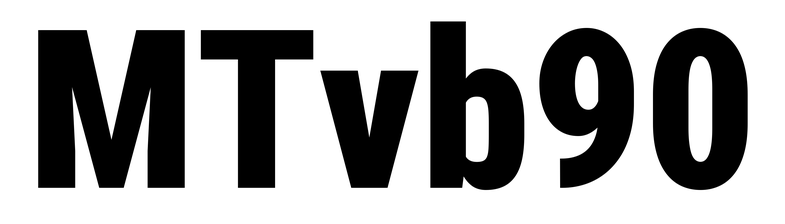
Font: Roboto_Condensed_Black